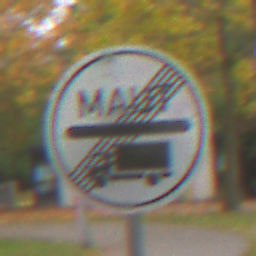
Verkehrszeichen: EndeMautpflicht
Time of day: Midday
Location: Outdoor (Nature)
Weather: Overcast
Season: Autumn
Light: Natural